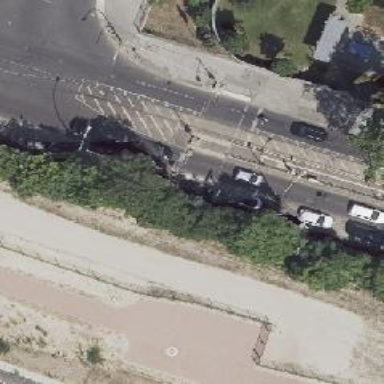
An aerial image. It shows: Footway crossing equipped with traffic signals and central island.